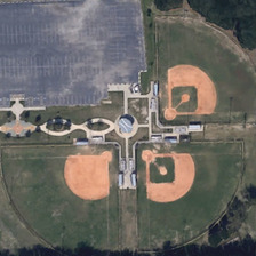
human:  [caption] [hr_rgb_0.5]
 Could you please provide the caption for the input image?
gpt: Three baseball fields and an empty parking lot near green trees.

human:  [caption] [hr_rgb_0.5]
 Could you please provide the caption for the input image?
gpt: Among the three baseball fields, there is a beautiful building.

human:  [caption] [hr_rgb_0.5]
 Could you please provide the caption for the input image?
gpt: Three baseball fields and an empty parking lot are all near some green trees.

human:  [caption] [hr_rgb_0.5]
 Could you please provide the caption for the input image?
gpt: There is a beautiful building in the middle of the three baseball fields.

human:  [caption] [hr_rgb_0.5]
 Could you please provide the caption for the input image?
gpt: There is a beautiful building in the middle of the three baseball fields.